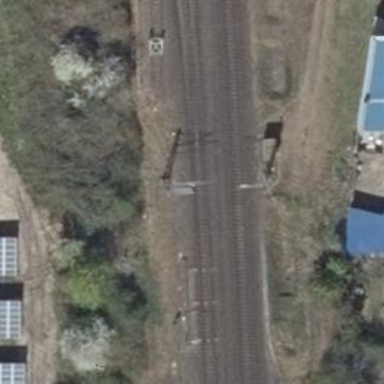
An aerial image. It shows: Railway switch with the turnout side on the left.